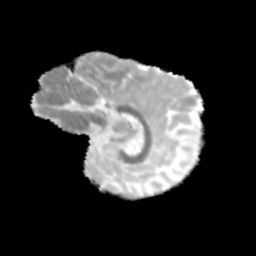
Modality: MD
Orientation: sagittal
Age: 9
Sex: male
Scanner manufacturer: siemens
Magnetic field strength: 3 T
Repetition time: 3.8 s
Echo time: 0.07 s